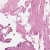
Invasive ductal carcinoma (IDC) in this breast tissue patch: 0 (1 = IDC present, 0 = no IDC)